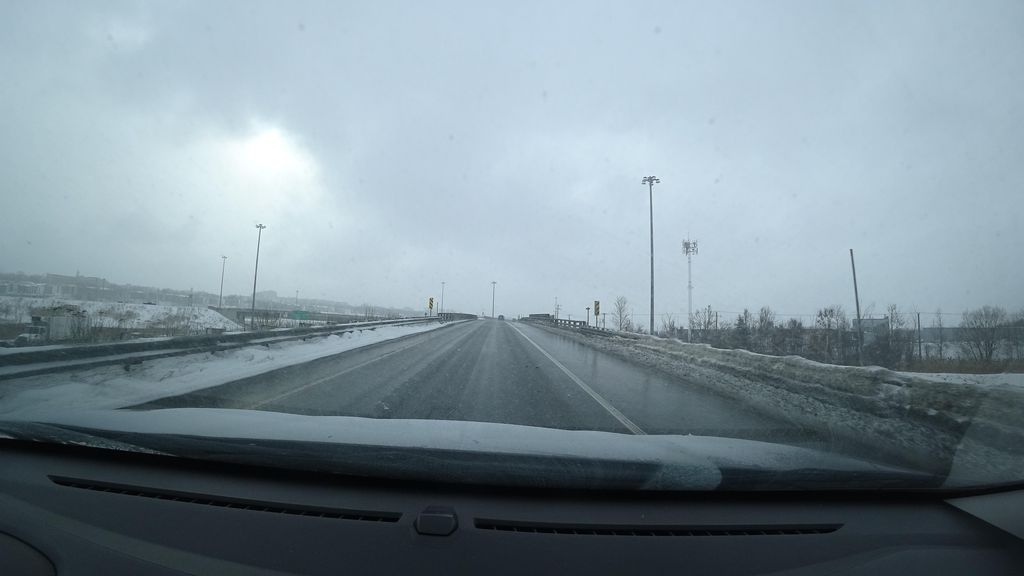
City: quebec_city